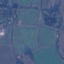
Land use / land cover class: Pasture